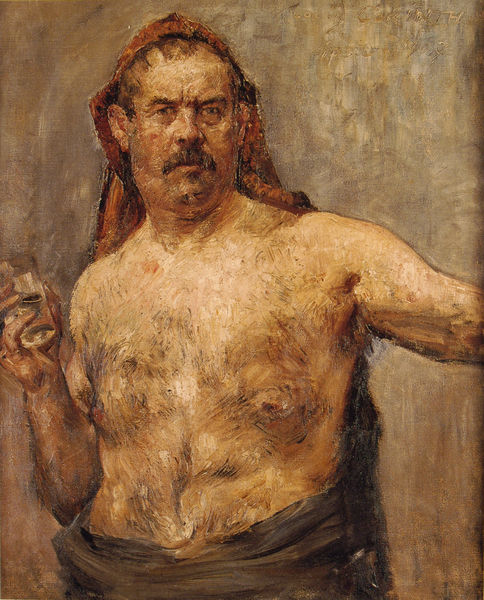
Titel: Selbstporträt mit Glas
Künstler: Lovis Corinth
Standort: Praha
Institution: Národní galerie v Praze
Schlagwörter: gemälde, hand, haut, kopf, mann, nackt, wasser, weiß, gelb, impressionismus, ocker, ausschnitt, braun, brust, getränk, glas, grau, hintergrund, hut, hüte, kopfbedeckungen, nase, ohr, profil, schwarz, ölbild, blick, rot, tuch, haube, malerei, alt, bart, hose, mütze, mützen, schnurrbart, trinken, arm, augen, böse, gesicht, halten, inkarnat, bildnis, portrait, porträt, öl, haare, frontal, kinn, ohren, rosa, kopfbedeckung, fläche, hat, oil, red, white, schnäuzer, dick, duktus, face, hair, nose, painting, schnurbart, kopftuch, ernst, glatze, handtuch, maler, brown, bauch, halbakt, halbnackt, laken, bauchnabel, brustwarzen, oberkörper, schnauzer, selbstporträt, fett, fleisch, corinth, lovis, lovis corinth, bruan, heiss, wasserglas, künstler, wine, selbstbildnis, haarig, proträt, enface, selbstportrait, doppelkinn, halbporträt, man, naked, nude, toga, achsel, binde, ear, head, water, roz, eyes, oberlippenbart, kamerablick, künslter, color, chin, dog, beard, behaarung, glass, erdtöne, kapuze, lacken, arms, cape, nackter oberkörper, artist, painter, eye, farmer, finger, fingers, schnaps, chest, cup, nippel, behaart, tiger, cheek, nakct, drunk, forehead, drink, lion, body, rechte hand, angry, drinker, drinking, brusthaare, nipples, big, potrait, mustache, tall, moustache, brusthaar, gerber, self-portrait, schwitzen, fat, hood, g, ler, ust, ninde, wolf, brows, topless, half naked, upset, expressive, hairy, beharrte brust, shirtless, öberkörper, whiskey, torse, retrato, auto-portrait, chesthair, confused man, head wear, homem, bebendo, olhar penetrante